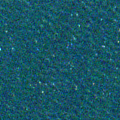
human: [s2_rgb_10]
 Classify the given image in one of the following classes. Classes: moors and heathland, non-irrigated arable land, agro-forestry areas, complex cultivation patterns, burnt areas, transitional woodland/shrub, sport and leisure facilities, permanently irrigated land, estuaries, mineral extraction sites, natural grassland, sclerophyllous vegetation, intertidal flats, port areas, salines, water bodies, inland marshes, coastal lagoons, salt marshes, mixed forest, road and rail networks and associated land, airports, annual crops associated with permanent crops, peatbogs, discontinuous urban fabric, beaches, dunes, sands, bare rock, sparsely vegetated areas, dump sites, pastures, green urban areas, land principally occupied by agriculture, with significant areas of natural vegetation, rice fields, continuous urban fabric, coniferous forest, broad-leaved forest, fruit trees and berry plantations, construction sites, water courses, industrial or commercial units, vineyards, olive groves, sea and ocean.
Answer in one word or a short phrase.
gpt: sea and ocean